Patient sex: M
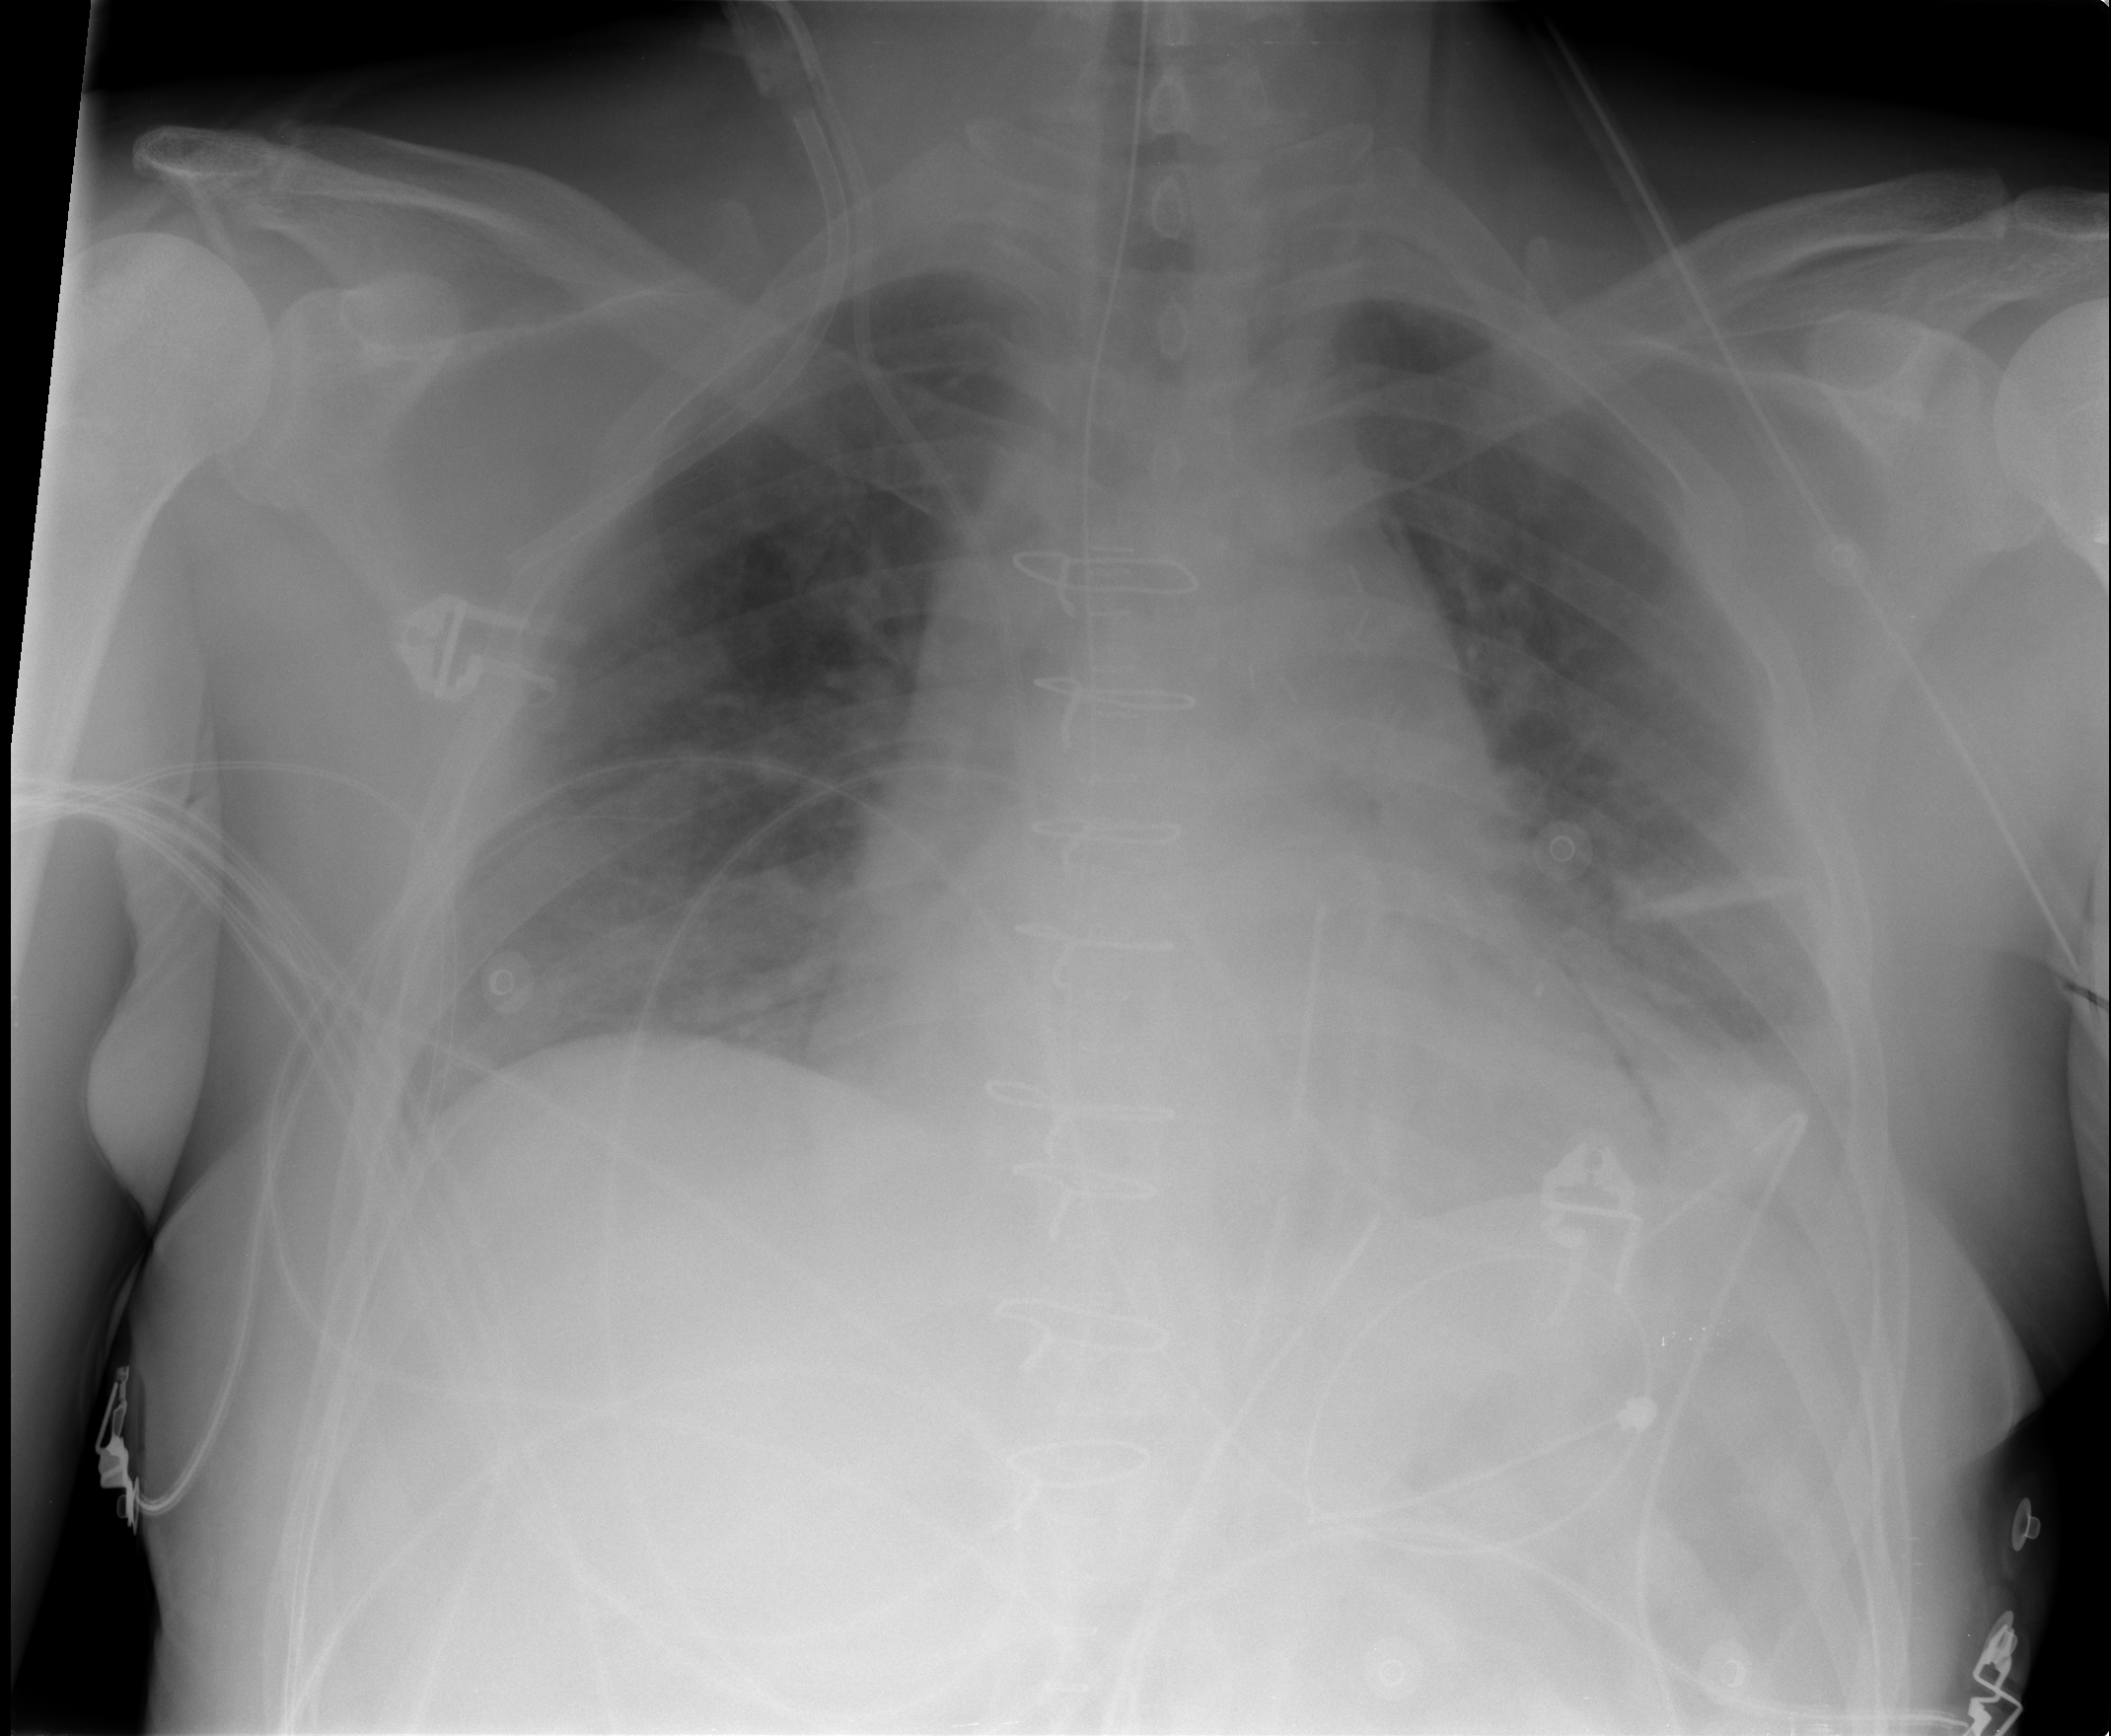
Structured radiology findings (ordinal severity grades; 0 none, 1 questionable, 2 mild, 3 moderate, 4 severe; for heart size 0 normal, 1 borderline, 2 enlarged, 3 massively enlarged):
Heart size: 2
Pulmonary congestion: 0
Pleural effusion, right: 0
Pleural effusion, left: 1
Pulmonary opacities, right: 0
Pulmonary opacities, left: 0
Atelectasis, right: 1
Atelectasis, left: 2